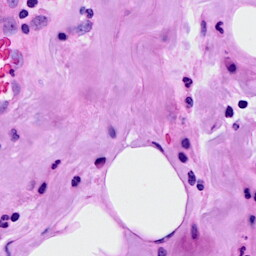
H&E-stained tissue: Breast